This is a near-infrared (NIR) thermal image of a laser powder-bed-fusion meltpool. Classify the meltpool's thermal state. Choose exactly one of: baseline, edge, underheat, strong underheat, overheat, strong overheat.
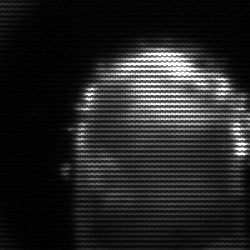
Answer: baseline